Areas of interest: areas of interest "Park and greenspace"
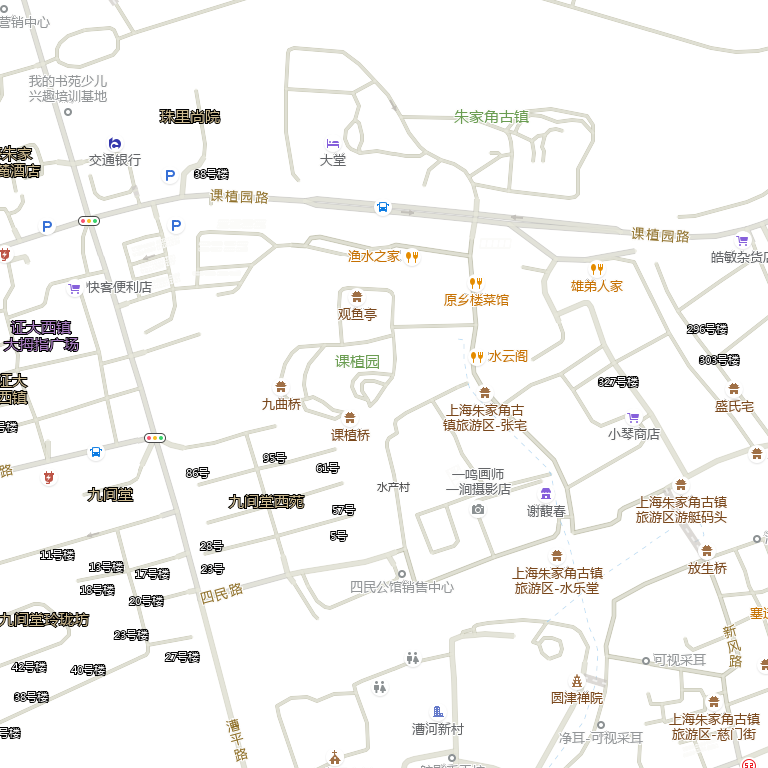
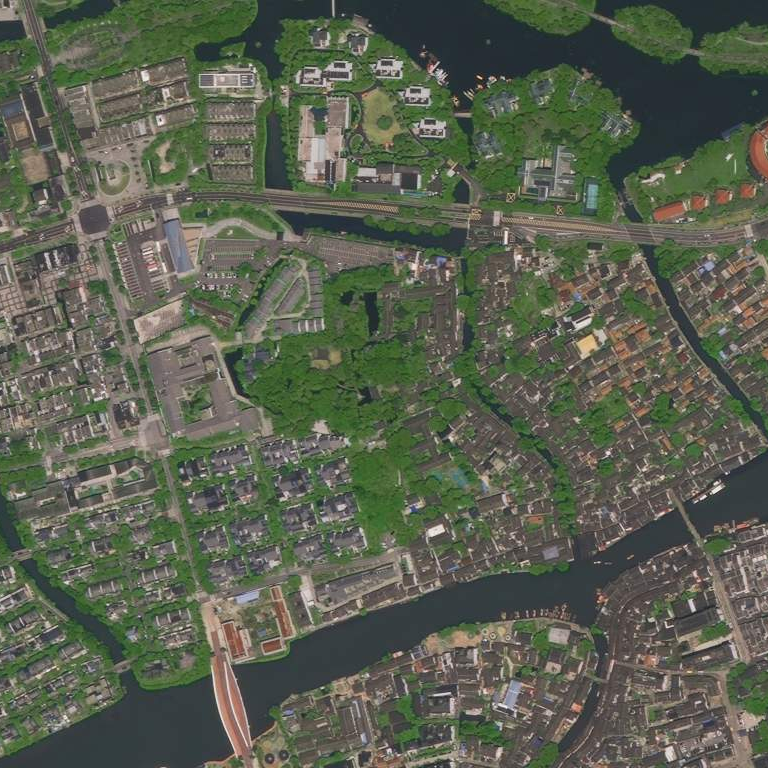